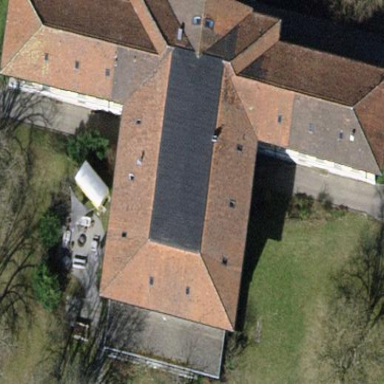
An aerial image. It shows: Hospital with hipped roof shape.